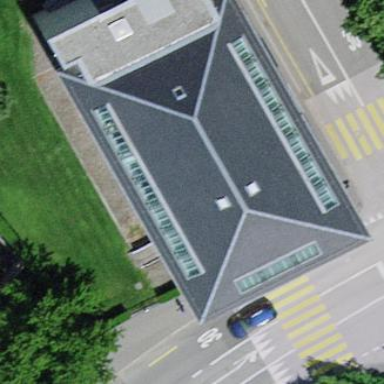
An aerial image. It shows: Commercial building with hipped roof shape.